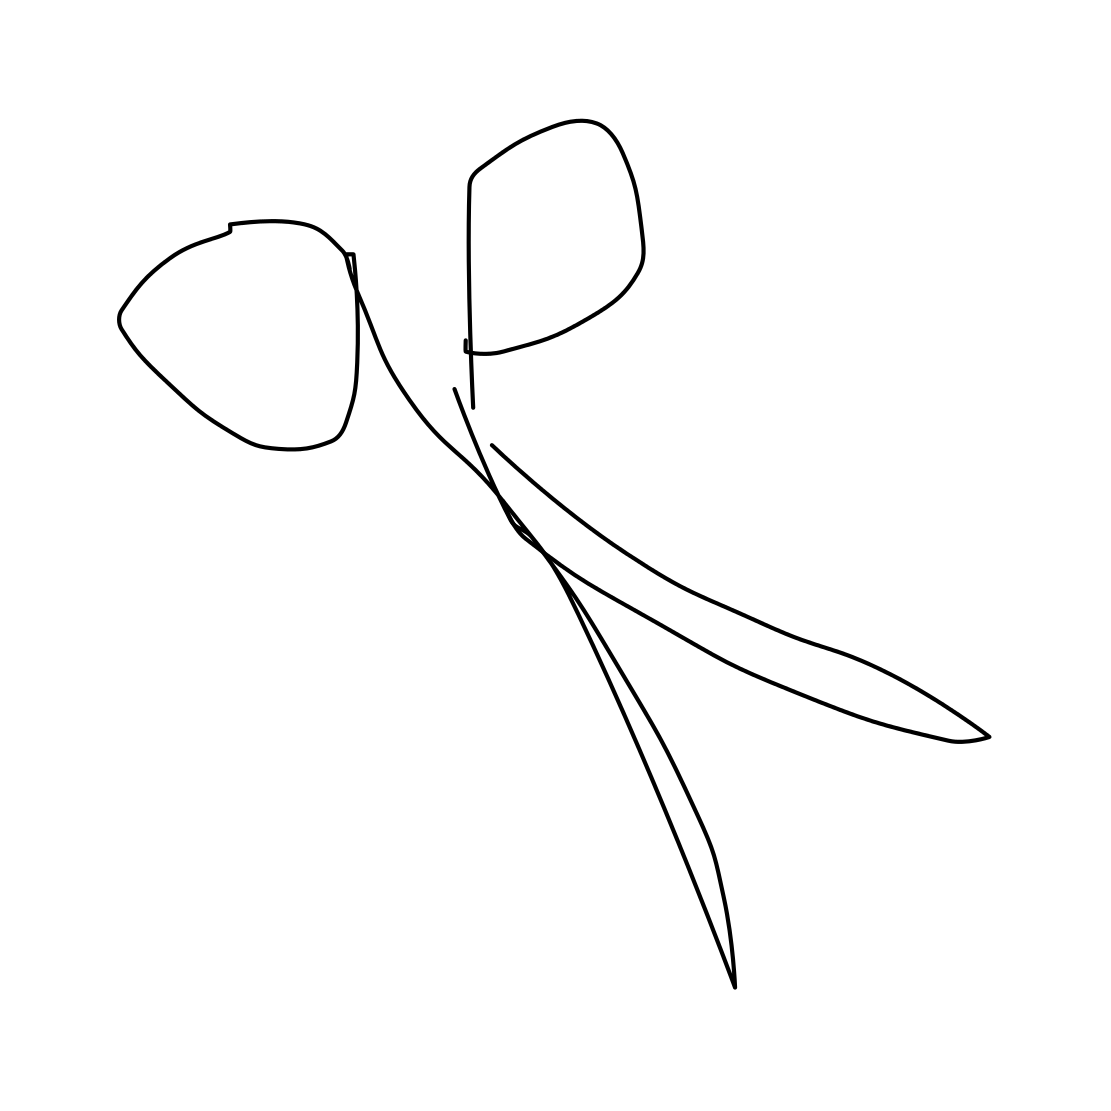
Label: scissors